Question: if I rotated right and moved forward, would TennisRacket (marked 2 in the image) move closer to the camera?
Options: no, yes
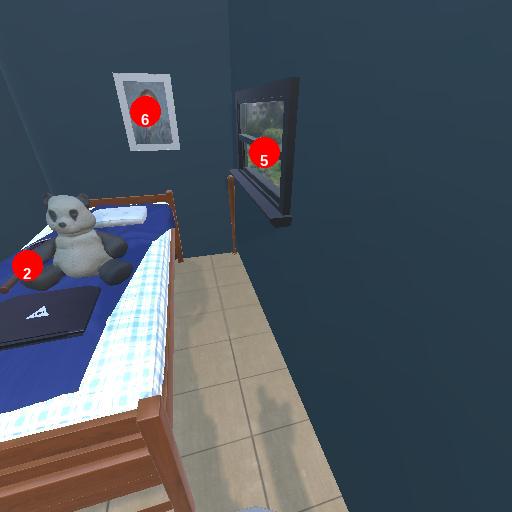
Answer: no